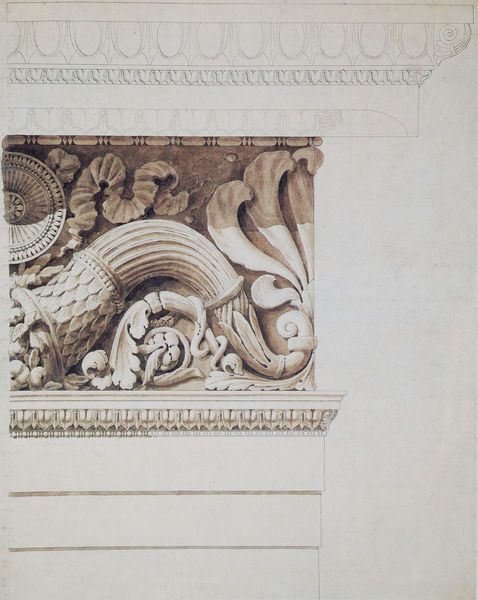
Titel: Gebälkdetail
Künstler: Carl von Fischer
Standort: München
Institution: Architektursammlung der TU
Schlagwörter: blätter, gemälde, laub, schatten, weiß, aquarell, ocker, ausschnitt, blume, blumen, braun, grau, licht, marmor, pfeiler, schmuck, schwarz, skizze, säule, zeichnung, gebäude, haus, obst, beige, muster, ornament, schleife, wand, architektur, band, sockel, stein, füllhorn, horn, natur, sonne, kelch, klassizismus, blatt, pflanze, pflanzen, rosa, kreis, rund, schuppen, ranken, relief, papier, ecke, studie, mauer, grafik, graphik, schattierung, sepia, vorsprung, dekoration, bordüre, detail, dekor, floral, ornamente, verzierung, stuck, striche, laviert, schild, antike, algen, stich, schlange, koloriert, allegorie, entwurf, kunst, lilie, architrav, kapitell, ranke, organisch, fries, portal, zacken, sims, gesims, risalit, rosette, ionisch, antik, verschlungen, pan, blattwerk, struktur, klassisismus, eichenblatt, plan, volute, muschel, fresko, schnecke, gips, vegetabil, graus, eierstab, lavierung, rillen, rosetten, geschlungen, relieff, gebälk, groteske, akanthus, eier, ionisches kyma, lesbisches kyma, perlstab, vorsprünge, aufriss, arkantus, bandwerk, bauornament, faszein, faszien, faszienarchitrav, gesimms, hochrelief, karnies, mauerteil, mänder, säulenaufriss, teil, volumetrie, überstand, mischtechnik, tuba, bätter, verschnörkelt, gung, gemeiselt, gibs, frieß, ei, vorzeihcnung, fullhorn, zeichnung#, archidrav, füllraum, klassismus, sctein, easy